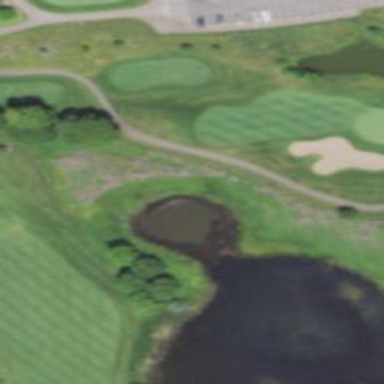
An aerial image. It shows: Area of rough grass used for golf.